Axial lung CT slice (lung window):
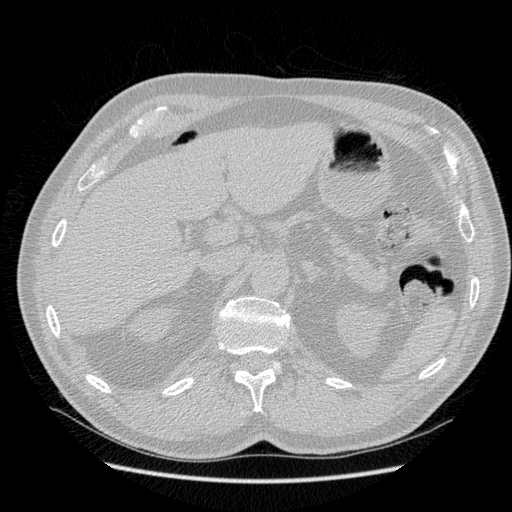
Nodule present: no